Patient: sex M, age 61
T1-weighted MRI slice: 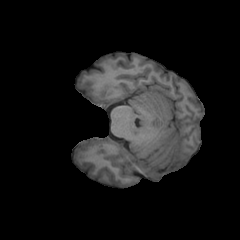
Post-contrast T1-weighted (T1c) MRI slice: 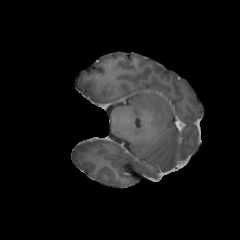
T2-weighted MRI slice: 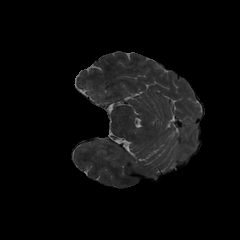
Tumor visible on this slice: no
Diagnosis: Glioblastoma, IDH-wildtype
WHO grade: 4